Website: walmart
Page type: account-selection
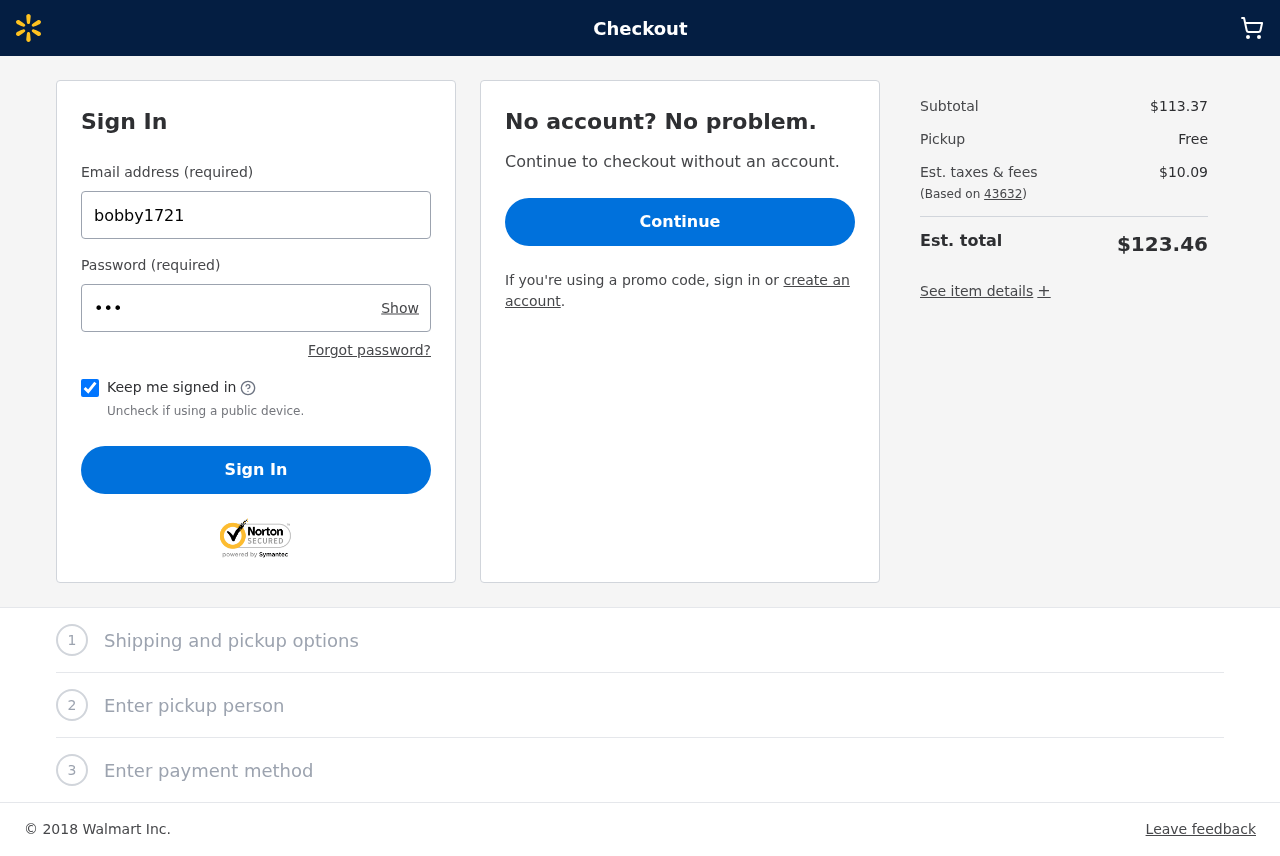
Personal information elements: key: PII_LOGIN_USERNAME
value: bobby1721
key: PII_POSTCODE
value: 43632
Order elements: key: ORDER_SUBTOTAL
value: $113.37
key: ORDER_TAX
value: $10.09
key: ORDER_TOTAL
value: $123.46